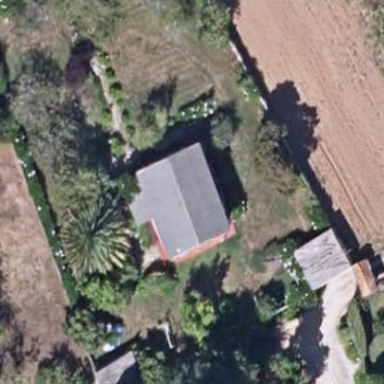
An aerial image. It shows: Simple house.